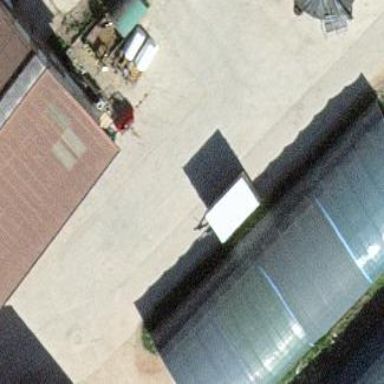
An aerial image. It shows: Greenhouse.